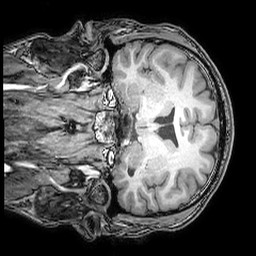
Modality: T1w
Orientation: coronal
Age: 34
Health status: ill
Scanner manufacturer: philips
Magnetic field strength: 3 T
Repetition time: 0.007 s
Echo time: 0.0035 s